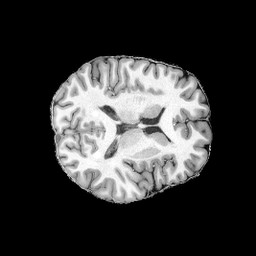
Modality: UNIT1
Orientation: axial